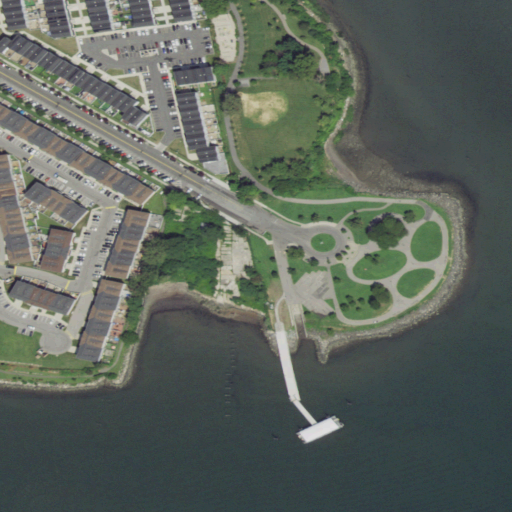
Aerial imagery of cape in New York named Clason Point containing open water, medium intensity development, high intensity development, low intensity development, open development, and herbaceous wetlands